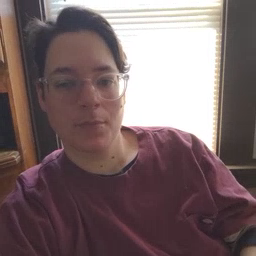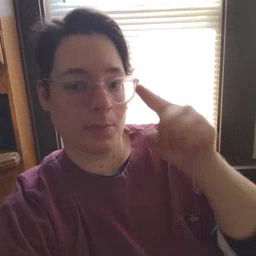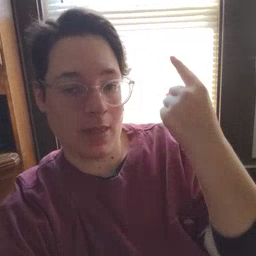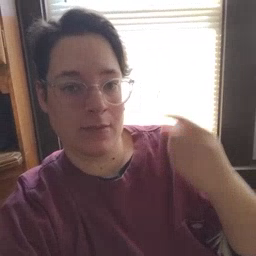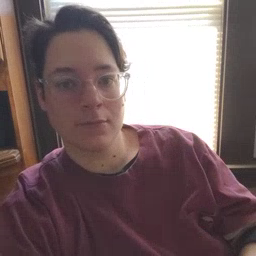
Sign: black